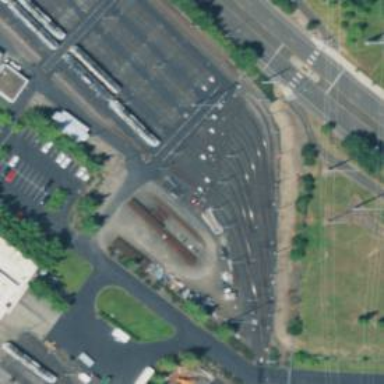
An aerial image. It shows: Light rail service yard with electrified contact lines.